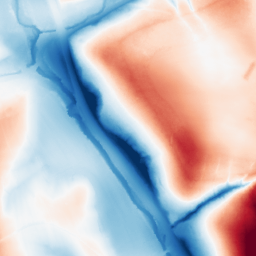
Category: classical
Decomposition family: gaussian_anisotropic
Decomposition parameters: sigma_x: 50
sigma_y: 10
Upsampling method: regularized
Upsampling parameters: scale: 2
lambda_reg: 0.01
Upsampling scale: 2